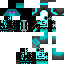
A male skeleton skin with dark skin, wearing brown helmet dressed in a blue armor chest and black pants, featuring a closed mouth.